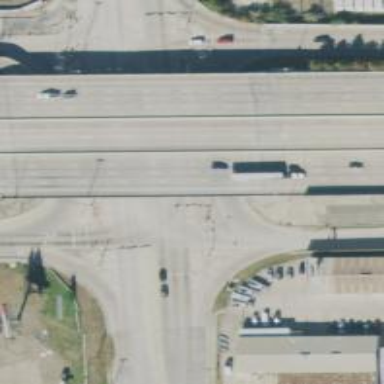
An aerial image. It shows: Asphalt road at the secondary link level.